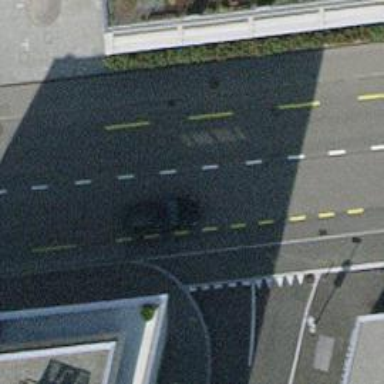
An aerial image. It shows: Primary highway with asphalt surface. There are sidewalks on both sides and lanes for cycling in both directions.